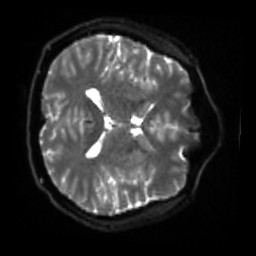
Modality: sbref
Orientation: axial
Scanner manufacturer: siemens
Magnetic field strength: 3 T
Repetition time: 4 s
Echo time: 0.0594 s